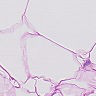
Metastatic tissue present: no